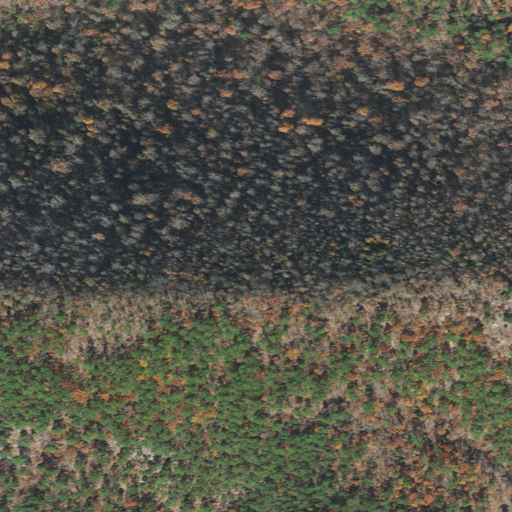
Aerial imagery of ridge(s) in Arkansas named Dallas Mountain containing deciduous forest, evergreen forest, and mixed forest